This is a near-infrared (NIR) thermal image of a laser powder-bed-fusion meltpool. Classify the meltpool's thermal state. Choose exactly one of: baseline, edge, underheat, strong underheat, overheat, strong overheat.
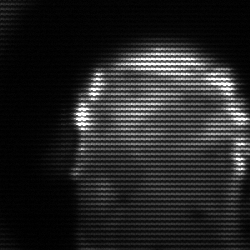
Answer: baseline